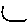
Label: moon